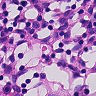
Metastatic tissue present: no